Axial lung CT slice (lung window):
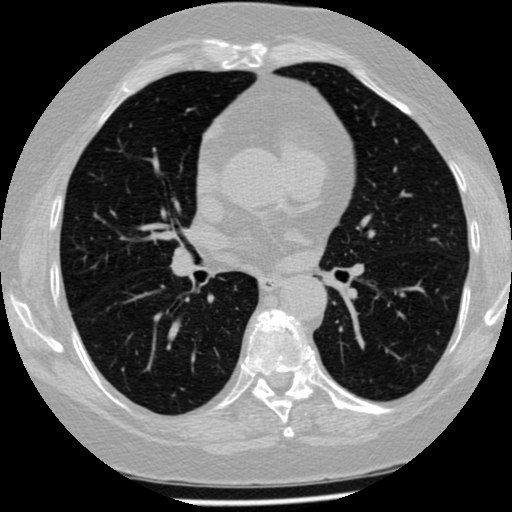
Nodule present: no